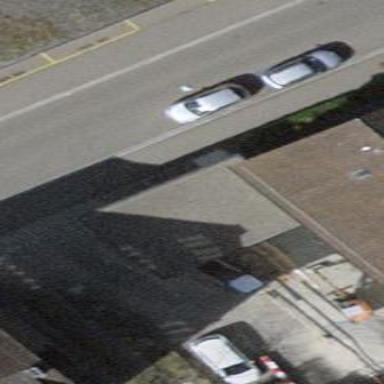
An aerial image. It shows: Flat roof retail building.